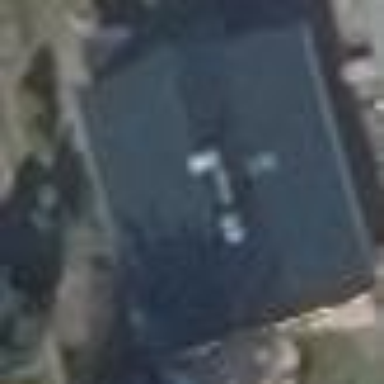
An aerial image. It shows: Detached building with gabled roof.